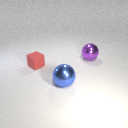
small red rubber cube in front of large purple metal sphere